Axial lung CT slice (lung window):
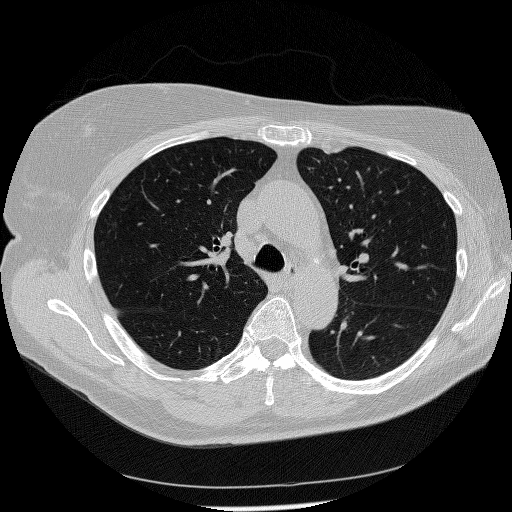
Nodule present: no